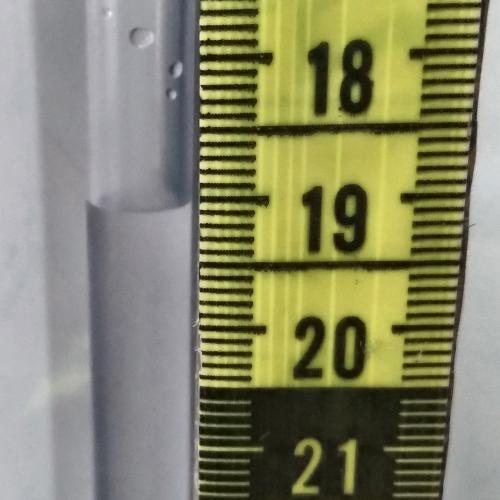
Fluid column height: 19.0 cm